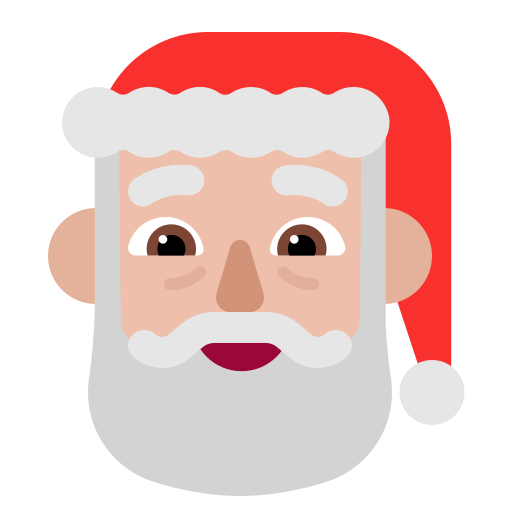
santa claus flat  light